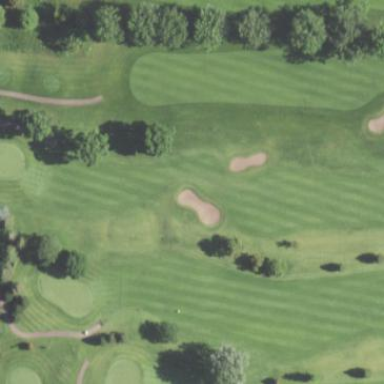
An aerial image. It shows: Grassy area designated as golf fairway.